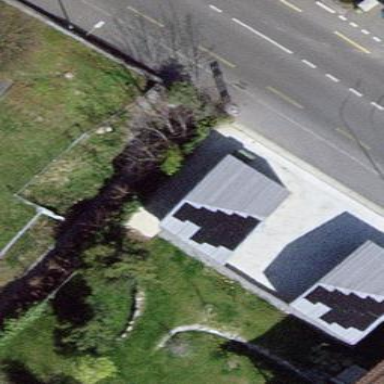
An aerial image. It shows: View of roof of building.